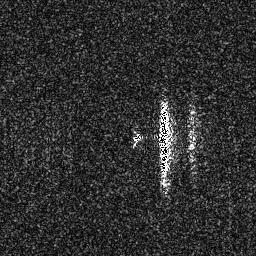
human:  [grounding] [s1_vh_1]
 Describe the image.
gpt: In the satellite image, there is  <ref>1 large ship </ref> <box>[[60, 38, 68, 71, 0]]</box> located at center.